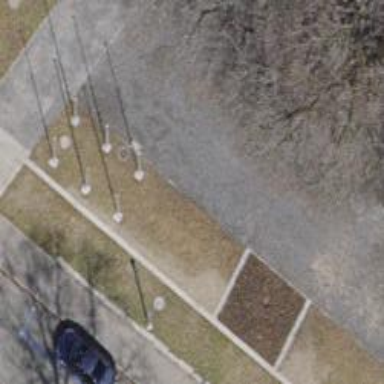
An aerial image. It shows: Flagpole which is man-made.